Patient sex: M
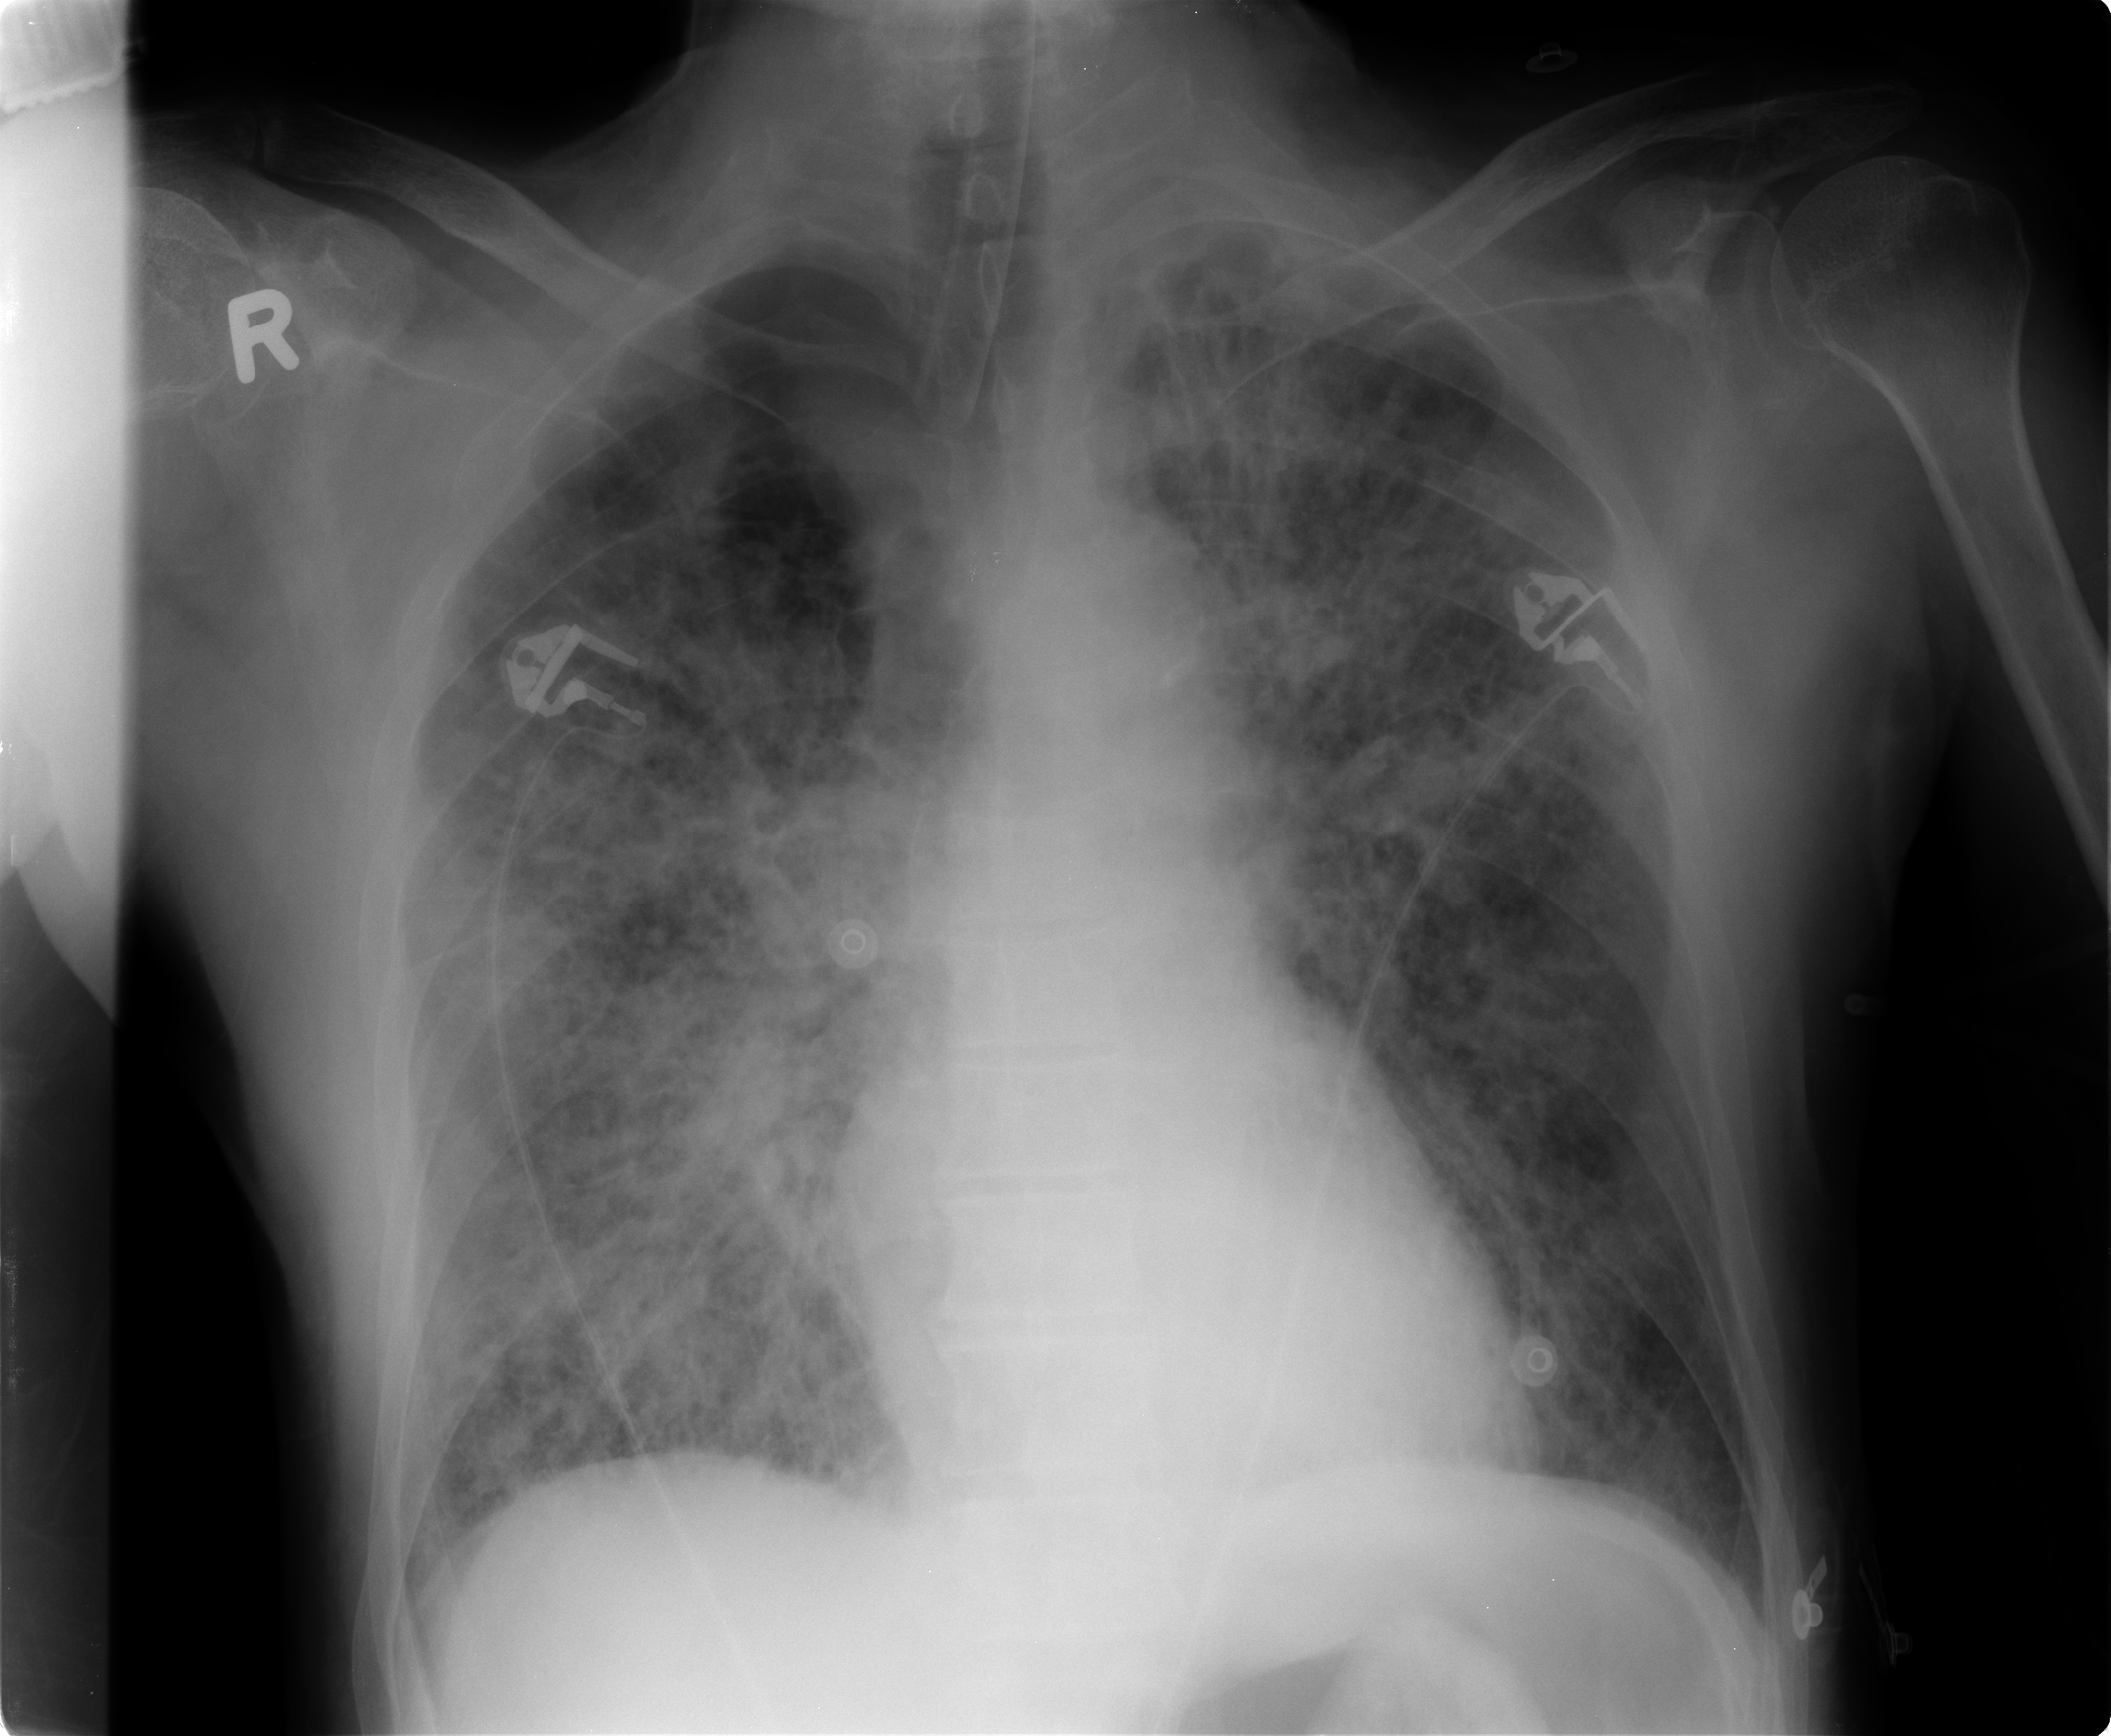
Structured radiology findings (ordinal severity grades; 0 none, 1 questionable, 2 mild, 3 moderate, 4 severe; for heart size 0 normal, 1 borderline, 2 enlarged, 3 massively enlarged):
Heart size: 0
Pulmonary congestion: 2
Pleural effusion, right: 3
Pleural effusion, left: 0
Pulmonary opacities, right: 3
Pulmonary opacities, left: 3
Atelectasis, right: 3
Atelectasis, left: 3